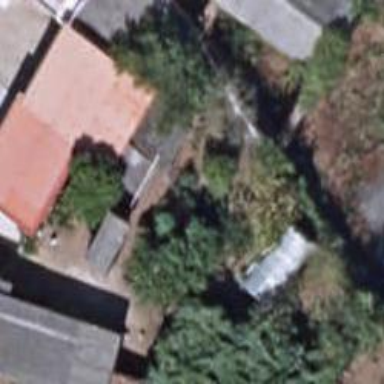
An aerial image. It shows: Shed building.